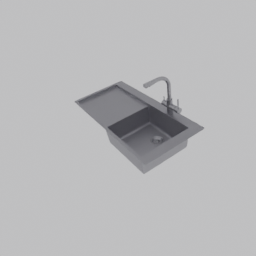
Label: appliances